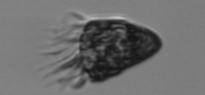
Label: Ciliophora